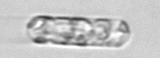
Label: Dactyliosolen_fragilissimus